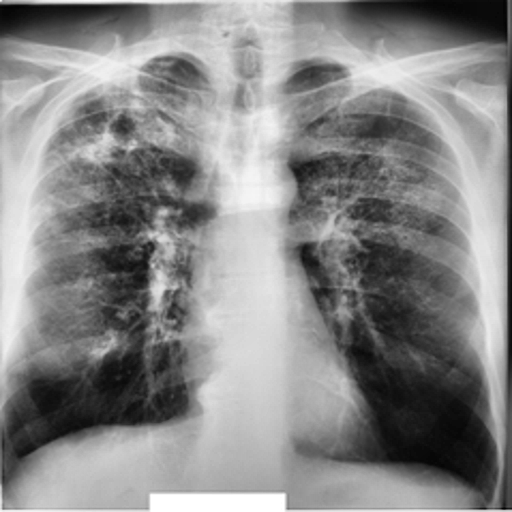
Finding: TUBERCULOSIS